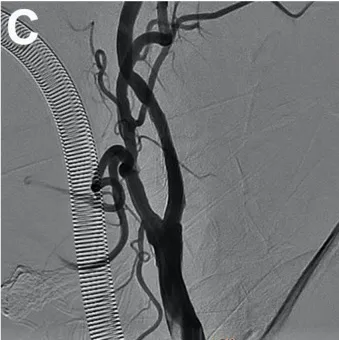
Satisfactory carotid revascularization.
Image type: radiology (ct)